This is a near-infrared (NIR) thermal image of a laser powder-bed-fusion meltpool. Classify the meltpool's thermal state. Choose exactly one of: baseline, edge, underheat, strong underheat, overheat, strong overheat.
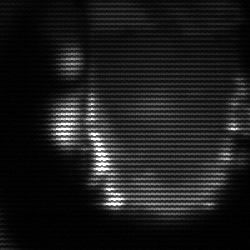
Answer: baseline